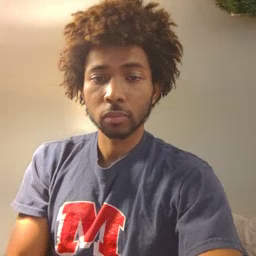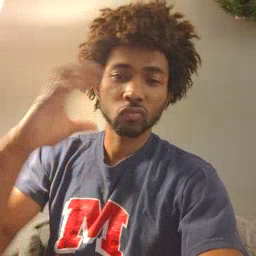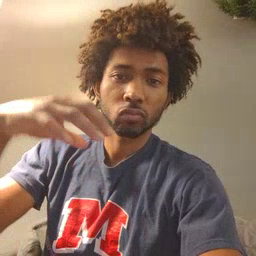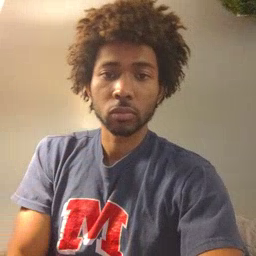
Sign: rain